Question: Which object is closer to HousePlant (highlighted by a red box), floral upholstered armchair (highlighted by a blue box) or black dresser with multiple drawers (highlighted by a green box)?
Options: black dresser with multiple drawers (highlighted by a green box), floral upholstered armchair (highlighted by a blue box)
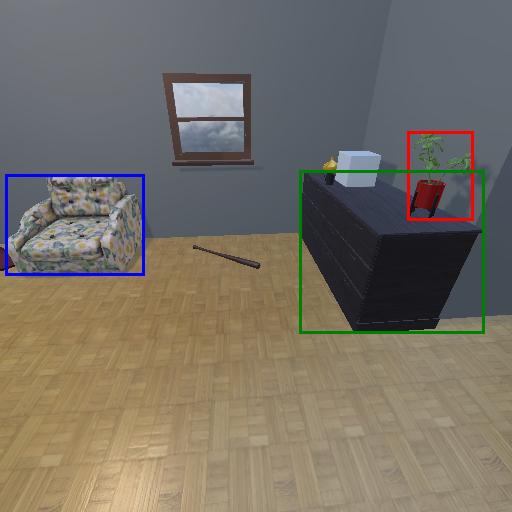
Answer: black dresser with multiple drawers (highlighted by a green box)